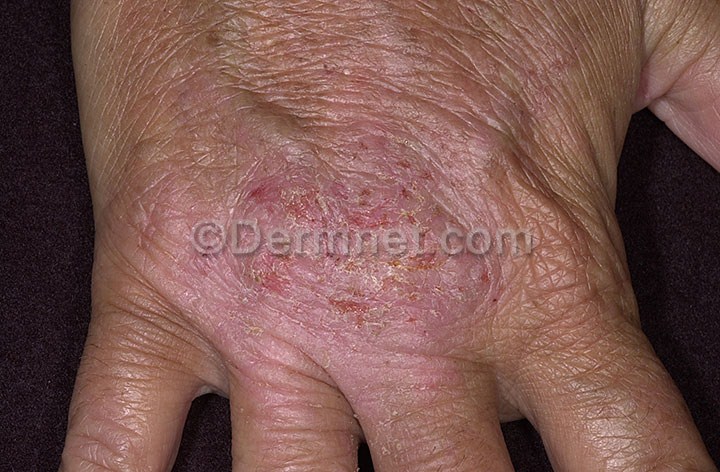
Disease: Eczema Photos